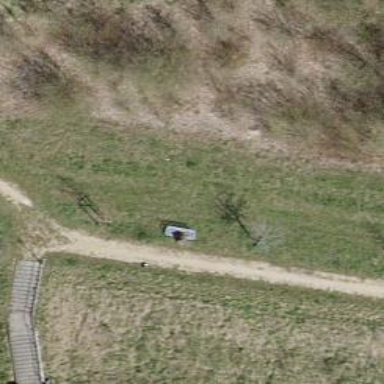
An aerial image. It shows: Bench for seating.